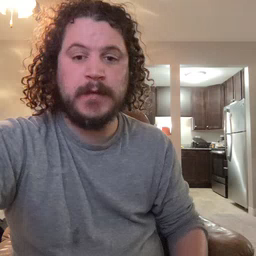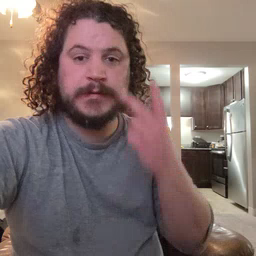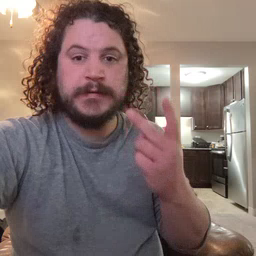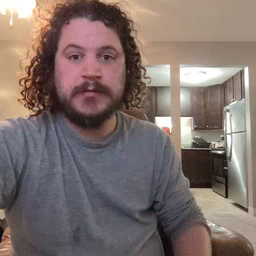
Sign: see